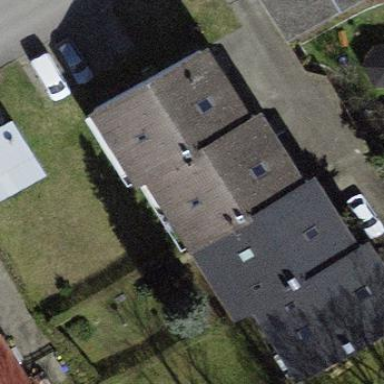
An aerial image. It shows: Gabled roofed house.